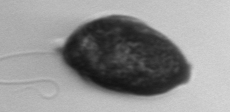
Label: Prorocentrum_micans